Question: <URL> from an active Kaggle competition mentions something the author calls a "reflective center pad". Basically this is a transformation that takes the edges of the image and reflects them outwards, causing mirroring on the edges of the image, which the author shows slightly but noticeably improves model performance.
For reference, here is the image they post demonstrating this technique:

My question is twofold:
1. Does this transformation have a canonical name? "Reflective center pad" sounds unofficial.
2. What's a simple way of expressing this transformation in code, perhaps using numpy and something like skimage?
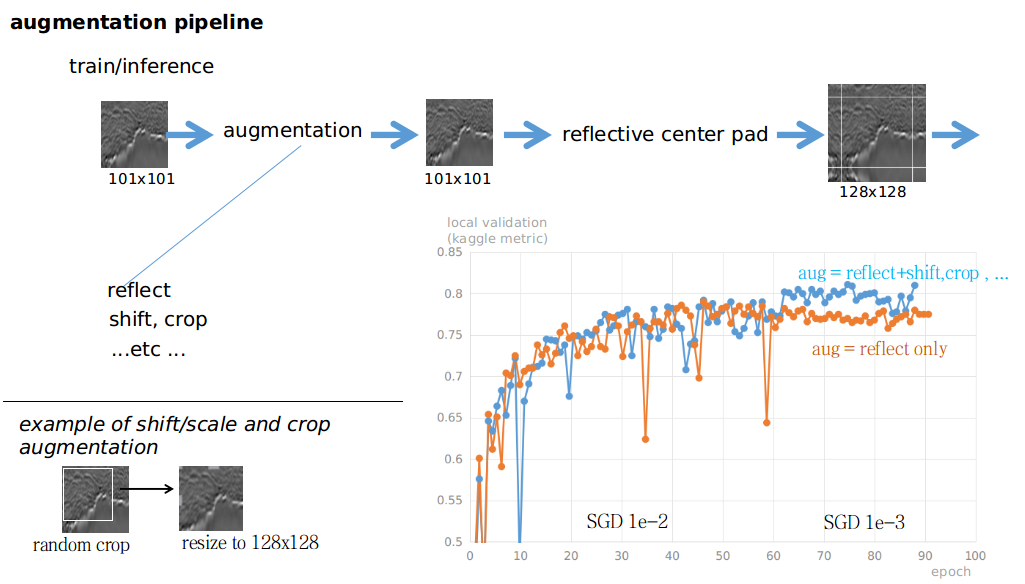
Answer: > Does this transformation have a canonical name? "Reflective center
pad" sounds unofficial.
"Symmetric padding" is a commonly used expression to refer to this transformation.
> What's a simple way of expressing this transformation in code
I think the simplest way to achieve that would be using Numpy's <URL> with 'mode='symmetric''.
### Demo
'''
import numpy as np
from skimage import data
import matplotlib.pyplot as plt
img = data.astronaut()
padded = np.pad(img, pad_width=((100, 200), (100, 500), (0, 0)), mode='symmetric')
fig, (ax1, ax2) = plt.subplots(2, 1)
ax1.imshow(img)
ax2.imshow(padded)
fig.show()
'''
<URL>